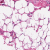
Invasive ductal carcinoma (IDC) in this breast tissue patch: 0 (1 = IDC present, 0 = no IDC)